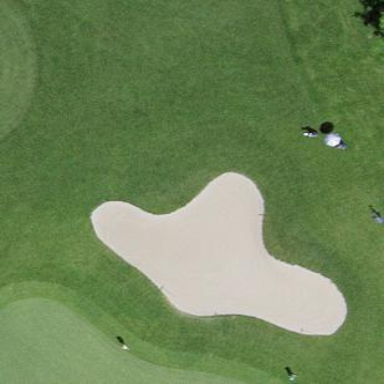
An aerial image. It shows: Golf bunker filled with natural sand.